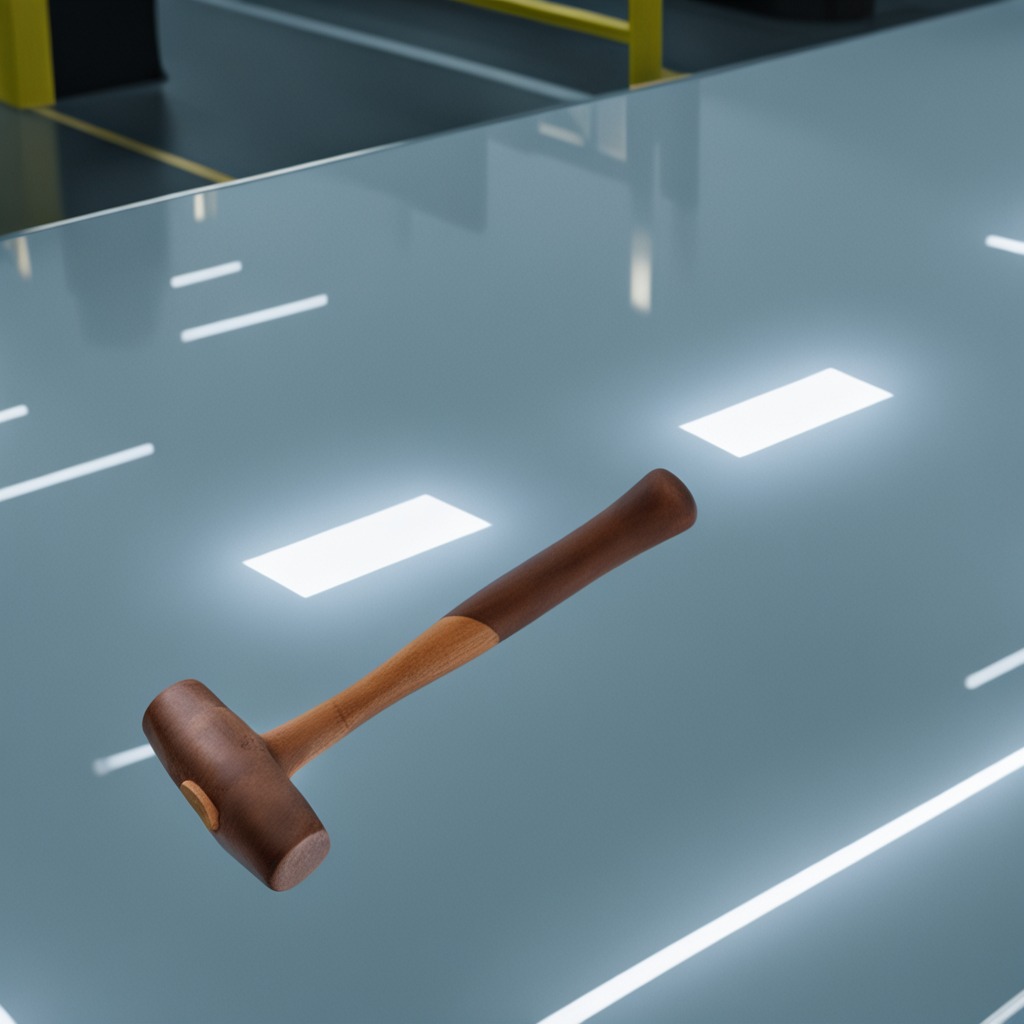
A hammer is lying on the table.